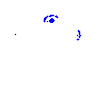
Particle: electron